Aerial crown-view tile of a tropical tree (Barro Colorado Island, Panama), acquired 20241014:
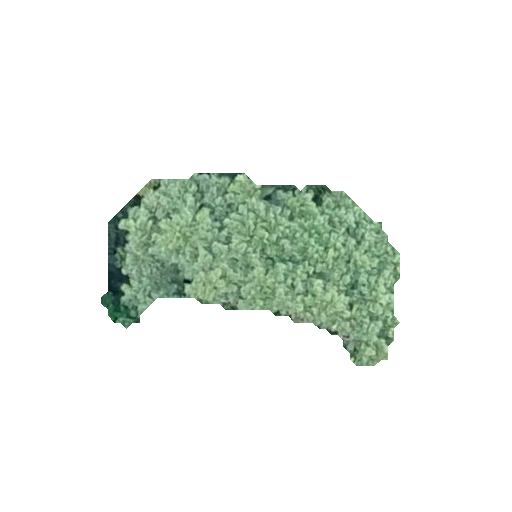
Species: Jacaranda copaia
GBIF accepted scientific name: Jacaranda copaia
Crown area: 57.578 m²